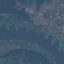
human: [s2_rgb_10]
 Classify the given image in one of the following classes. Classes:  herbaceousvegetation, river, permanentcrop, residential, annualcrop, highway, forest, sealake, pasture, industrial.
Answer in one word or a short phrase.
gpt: River